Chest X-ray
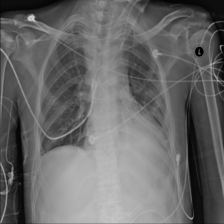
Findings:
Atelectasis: positive
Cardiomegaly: negative
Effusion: negative
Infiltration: positive
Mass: negative
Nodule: negative
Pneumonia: positive
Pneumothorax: negative
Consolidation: negative
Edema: negative
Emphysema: negative
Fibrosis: negative
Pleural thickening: negative
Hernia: negative